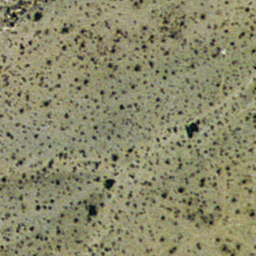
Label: chaparral